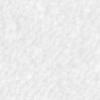
Label: no_change